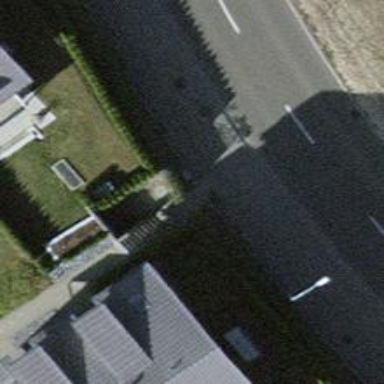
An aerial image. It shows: Set of steps on the road.